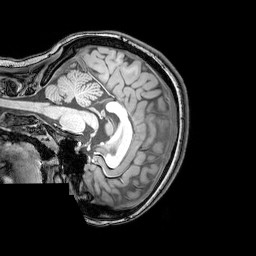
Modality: T1w
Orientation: sagittal
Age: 21
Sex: female
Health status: healthy
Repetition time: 0.081 s
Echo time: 0.037 s